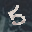
Label: 5